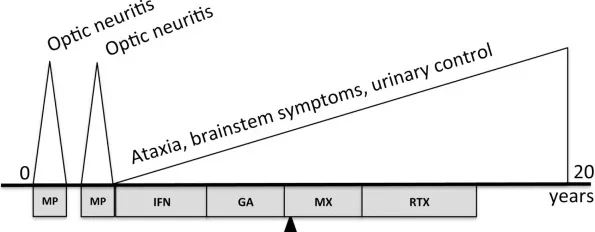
Timeline of clinical course and treatment.
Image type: chart (chart)